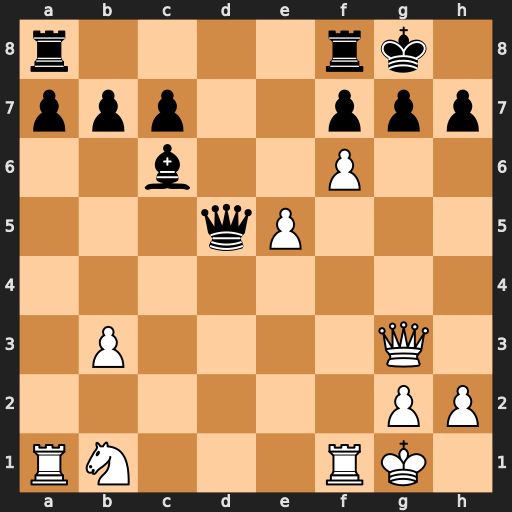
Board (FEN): r4rk1/ppp2ppp/2b2P2/3qP3/8/1P4Q1/6PP/RN3RK1
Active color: w
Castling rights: -
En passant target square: -
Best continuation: Qxg7#